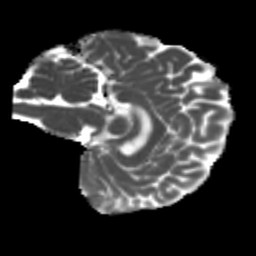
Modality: MD
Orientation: sagittal
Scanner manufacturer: siemens
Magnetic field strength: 3 T
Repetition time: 4 s
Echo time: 0.0594 s